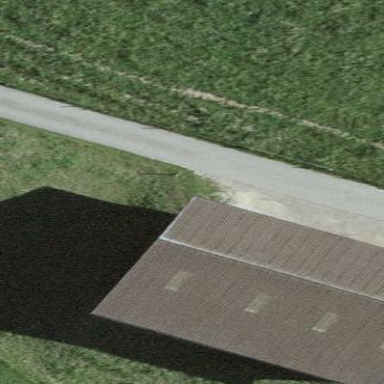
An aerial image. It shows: Shed building.